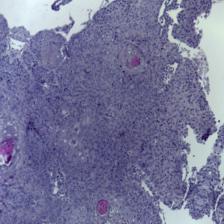
Diagnosis: OSCC